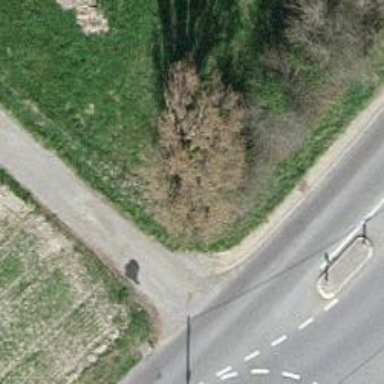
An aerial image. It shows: Hedge barrier.